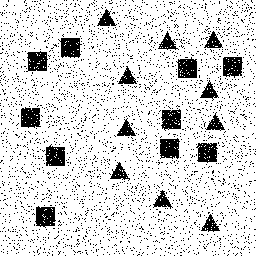
Squares: 10
Triangles: 10
Stars: 0
Total shapes: 20